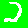
Digit: 2